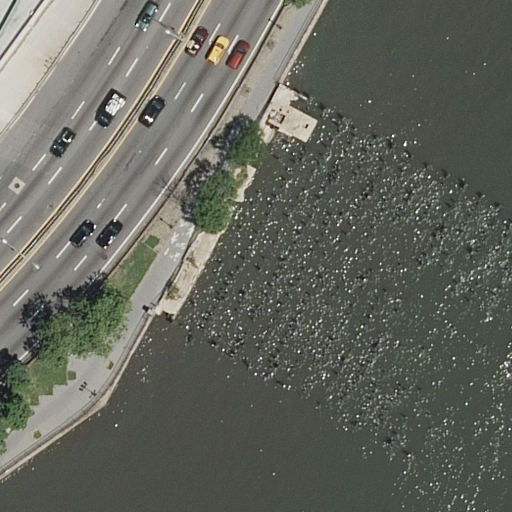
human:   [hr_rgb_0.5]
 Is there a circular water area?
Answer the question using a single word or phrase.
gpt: no

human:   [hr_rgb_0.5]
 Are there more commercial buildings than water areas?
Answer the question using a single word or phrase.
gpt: no

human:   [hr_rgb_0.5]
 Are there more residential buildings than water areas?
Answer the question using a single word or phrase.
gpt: no

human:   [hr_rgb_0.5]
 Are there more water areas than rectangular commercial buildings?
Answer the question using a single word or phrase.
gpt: yes

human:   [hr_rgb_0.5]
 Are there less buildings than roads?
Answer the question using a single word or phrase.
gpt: yes

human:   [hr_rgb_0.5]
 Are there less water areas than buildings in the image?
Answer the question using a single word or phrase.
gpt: no

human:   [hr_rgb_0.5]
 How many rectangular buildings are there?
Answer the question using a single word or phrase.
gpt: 0

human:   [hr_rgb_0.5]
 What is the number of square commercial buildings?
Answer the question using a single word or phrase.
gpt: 0

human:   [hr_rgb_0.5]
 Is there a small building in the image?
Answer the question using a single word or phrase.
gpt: no

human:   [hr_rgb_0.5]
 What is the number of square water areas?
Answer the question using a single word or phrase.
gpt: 0

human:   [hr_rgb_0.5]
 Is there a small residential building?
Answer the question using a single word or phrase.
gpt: no

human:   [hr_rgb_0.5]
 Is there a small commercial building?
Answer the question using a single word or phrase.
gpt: no

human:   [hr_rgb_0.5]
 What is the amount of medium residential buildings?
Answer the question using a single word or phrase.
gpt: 0

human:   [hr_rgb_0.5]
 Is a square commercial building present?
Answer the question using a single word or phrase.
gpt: no

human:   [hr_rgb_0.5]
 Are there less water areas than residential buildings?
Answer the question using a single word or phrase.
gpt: no

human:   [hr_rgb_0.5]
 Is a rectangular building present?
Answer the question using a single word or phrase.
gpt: no

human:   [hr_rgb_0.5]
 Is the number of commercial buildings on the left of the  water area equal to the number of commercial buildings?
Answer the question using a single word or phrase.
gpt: yes

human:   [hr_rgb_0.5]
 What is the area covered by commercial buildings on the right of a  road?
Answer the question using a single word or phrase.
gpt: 0m2

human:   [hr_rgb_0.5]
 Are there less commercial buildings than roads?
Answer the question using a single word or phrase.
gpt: yes

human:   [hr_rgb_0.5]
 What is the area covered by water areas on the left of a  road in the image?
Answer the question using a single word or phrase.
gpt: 0m2

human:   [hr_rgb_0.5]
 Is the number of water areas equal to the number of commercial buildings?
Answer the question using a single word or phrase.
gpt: yes

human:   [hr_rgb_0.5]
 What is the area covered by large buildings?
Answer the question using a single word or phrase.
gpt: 748m2

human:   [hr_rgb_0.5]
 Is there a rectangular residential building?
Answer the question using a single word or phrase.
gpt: no

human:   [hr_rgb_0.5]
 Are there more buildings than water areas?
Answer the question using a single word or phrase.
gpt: no

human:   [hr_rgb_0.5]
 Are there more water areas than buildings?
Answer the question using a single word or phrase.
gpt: no

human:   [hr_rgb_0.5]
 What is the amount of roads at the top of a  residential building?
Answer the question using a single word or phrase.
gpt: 0

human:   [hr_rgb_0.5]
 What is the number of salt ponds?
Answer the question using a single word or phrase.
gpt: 0

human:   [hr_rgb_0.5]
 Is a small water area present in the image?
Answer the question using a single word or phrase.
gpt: no

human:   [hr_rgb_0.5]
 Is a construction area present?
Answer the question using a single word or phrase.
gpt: no

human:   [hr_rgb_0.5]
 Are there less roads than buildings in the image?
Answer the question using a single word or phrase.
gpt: no

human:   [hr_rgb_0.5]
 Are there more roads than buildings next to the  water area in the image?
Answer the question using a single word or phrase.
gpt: yes

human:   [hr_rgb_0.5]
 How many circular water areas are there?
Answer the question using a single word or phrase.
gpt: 0

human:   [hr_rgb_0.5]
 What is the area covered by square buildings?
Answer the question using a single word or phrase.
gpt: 0m2

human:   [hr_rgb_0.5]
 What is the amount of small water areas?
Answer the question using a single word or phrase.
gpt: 0

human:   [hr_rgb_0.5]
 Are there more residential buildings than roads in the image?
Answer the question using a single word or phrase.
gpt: no

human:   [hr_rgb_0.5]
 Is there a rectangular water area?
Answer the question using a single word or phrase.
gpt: no